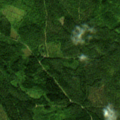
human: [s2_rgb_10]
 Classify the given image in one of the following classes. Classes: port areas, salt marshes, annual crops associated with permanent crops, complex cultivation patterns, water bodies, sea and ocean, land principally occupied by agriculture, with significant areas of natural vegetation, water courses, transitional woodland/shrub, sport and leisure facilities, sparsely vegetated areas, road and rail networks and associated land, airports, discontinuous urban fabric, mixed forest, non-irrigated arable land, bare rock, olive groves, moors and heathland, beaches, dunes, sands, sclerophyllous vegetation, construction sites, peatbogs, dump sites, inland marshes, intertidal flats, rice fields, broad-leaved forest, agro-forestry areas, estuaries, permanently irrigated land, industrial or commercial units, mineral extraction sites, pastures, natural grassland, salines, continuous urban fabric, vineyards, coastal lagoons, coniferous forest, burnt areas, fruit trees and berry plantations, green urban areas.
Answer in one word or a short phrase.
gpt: coniferous forest, mixed forest